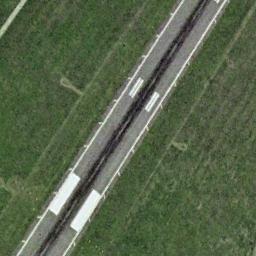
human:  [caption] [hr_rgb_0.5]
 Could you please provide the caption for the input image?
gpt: The runway is surrounded by grass .

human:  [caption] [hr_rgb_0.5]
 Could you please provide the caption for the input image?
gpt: The runway is on the grass .

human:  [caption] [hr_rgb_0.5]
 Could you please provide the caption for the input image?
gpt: There is a green lawn next to the runway, With white dashes of varying thickness on the runway .

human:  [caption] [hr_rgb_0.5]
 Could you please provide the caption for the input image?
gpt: The runway goes through the lawn and several touchdown zone markings and aiming point markings are on the runway .

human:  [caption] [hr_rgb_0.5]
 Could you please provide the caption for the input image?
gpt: There are green meadows beside the runway .